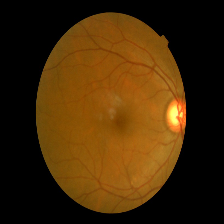
Diabetic retinopathy grade: Mild